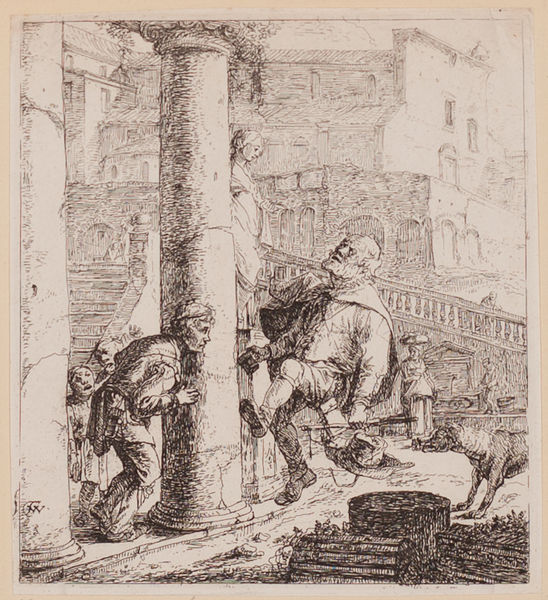
Titel: The Dancing Beggar
Künstler: Thomas Wyck
Standort: Amherst (Massachusetts, USA)
Institution: Mead Art Museum, Amherst College
Schlagwörter: column, columns, fight, hat, men, people, stair, stairs, steps, white, women, black, gray, grey, old, windows, woman, print, brown, railing, wood, sad, angel, greek, man, roman, building, boy, child, drawing, black and white, ruins, dog, sketch, beard, old man, statue, children, italy, city, haus, mann, männer, schwarz, cape, rome, facade, pencil, animal, horse, venus, figure, pillar, work, papier, kids, drunk, druck, graphik, goya, worker, stick, dance, arrow, stich, hund, architektur, marketplace, justice, säule, kupferstich, pig, pillars, colum, hiding, climb, bettler, climbing, hide, poker, bore, brüstung, schwatz, centurian, wailing